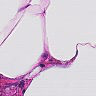
Metastatic tissue present: no